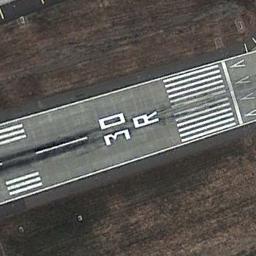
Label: runway